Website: walmart
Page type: cross-sells
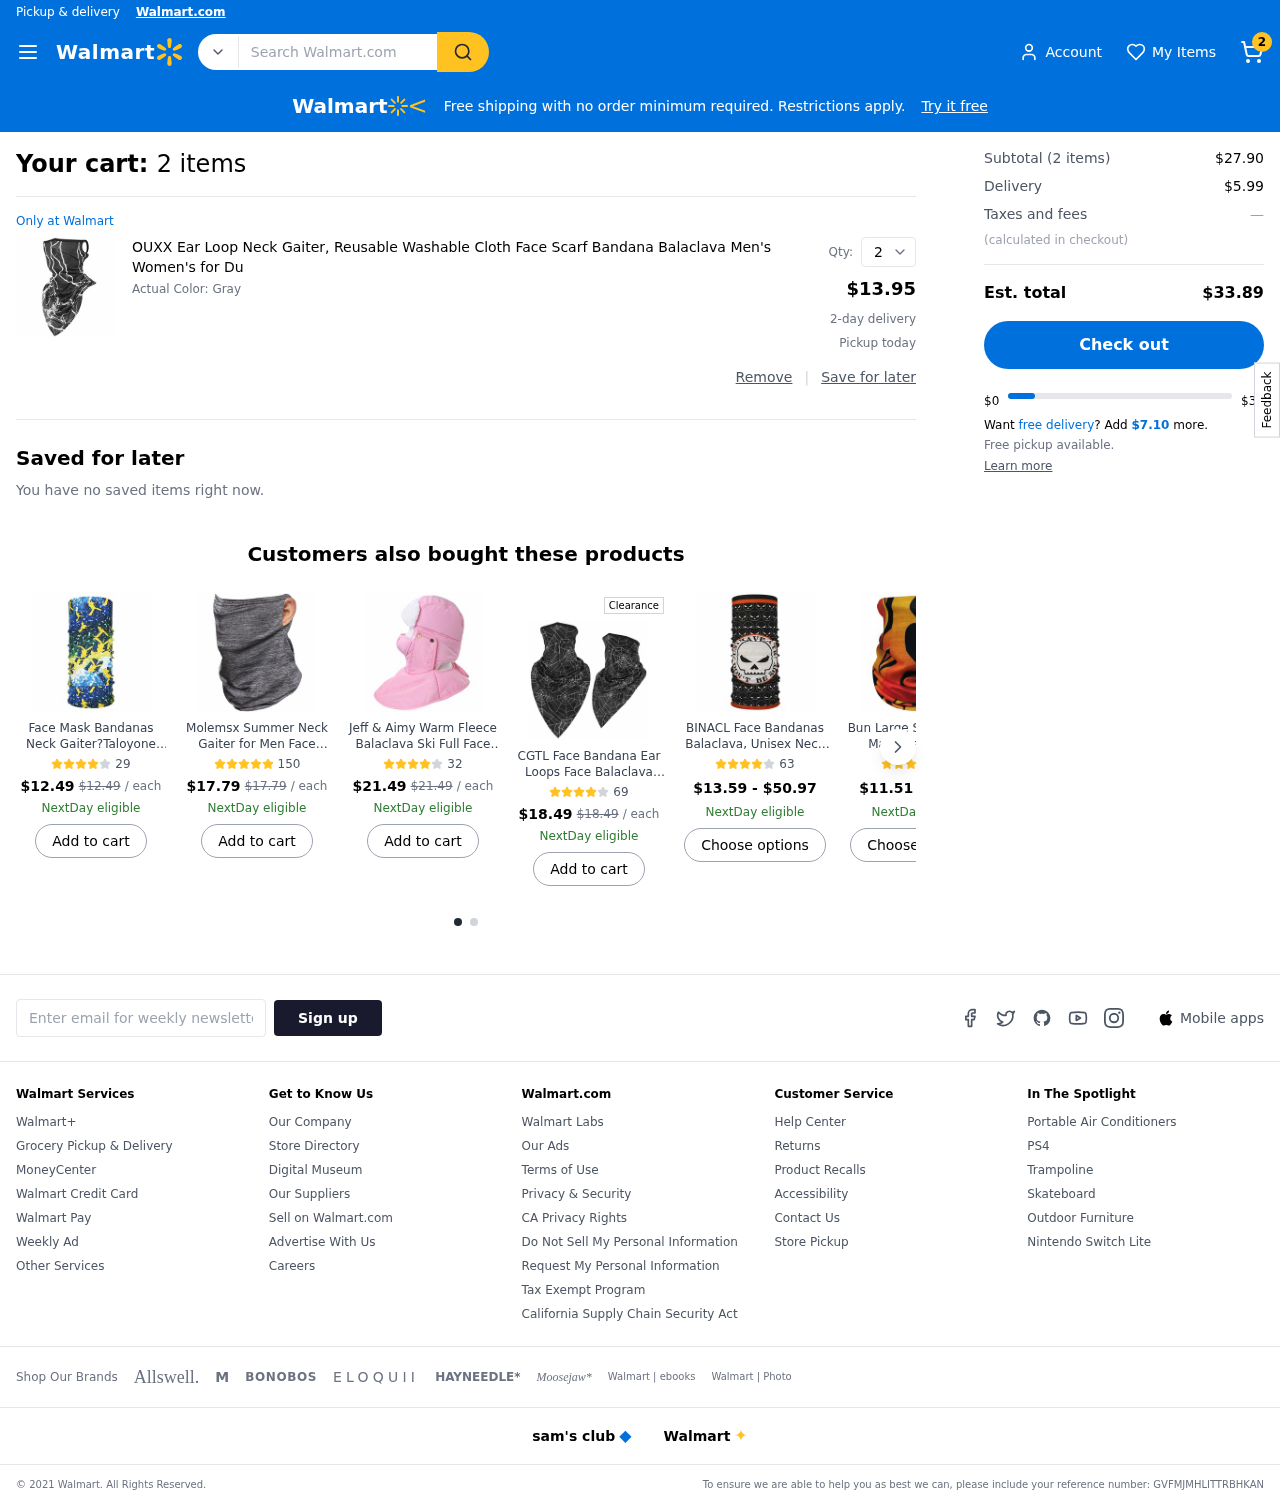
Product elements: key: PRODUCT1_NAME
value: OUXX Ear Loop Neck Gaiter, Reusable Washable Cloth Face Scarf Bandana Balaclava Men's Women's for Du
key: PRODUCT1_PRICE
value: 13.95
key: PRODUCT1_QUANTITY
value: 2
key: PRODUCT6_PRICE
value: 16.99
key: PRODUCT7_PRICE
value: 12.79
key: PRODUCT2_NAME
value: Face Mask Bandanas Neck Gaiter?Taloyone Face Balaclava Non Slip Light Cool Breathable for Sun Wind D
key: PRODUCT2_NUM_RATINGS
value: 29
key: PRODUCT2_PRICE
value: $12.49
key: PRODUCT2_ORIGINAL_PRICE
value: $12.49
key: PRODUCT3_NAME
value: Molemsx Summer Neck Gaiter for Men Face Bandana Ear Loops Reusable For Headwear Cap Silk Cooling Bal
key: PRODUCT3_NUM_RATINGS
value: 150
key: PRODUCT3_PRICE
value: $17.79
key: PRODUCT3_ORIGINAL_PRICE
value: $17.79
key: PRODUCT4_NAME
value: Jeff & Aimy Warm Fleece Balaclava Ski Full Face Mask Neck Warmer Winter Sports Cap
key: PRODUCT4_NUM_RATINGS
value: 32
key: PRODUCT4_PRICE
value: $21.49
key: PRODUCT4_ORIGINAL_PRICE
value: $21.49
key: PRODUCT5_NAME
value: CGTL Face Bandana Ear Loops Face Balaclava Men Women Neck Gaiters for Dust Wind Motorcycle Riding
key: PRODUCT5_NUM_RATINGS
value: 69
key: PRODUCT5_PRICE
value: $18.49
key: PRODUCT5_ORIGINAL_PRICE
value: $18.49
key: PRODUCT6_NAME
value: BINACL Face Bandanas Balaclava, Unisex Neck Gaiter Scarf Novelty Stretchable Wind Sun UV Protection
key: PRODUCT6_NUM_RATINGS
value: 63
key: PRODUCT7_NAME
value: Bun Large Summer Face Mask Neck Gaiter Bandana Protective Face Cover for Outdoors Colour 07
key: PRODUCT7_NUM_RATINGS
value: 41
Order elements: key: ORDER_NUM_ITEMS
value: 2
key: ORDER_NUM_ITEMS
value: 2 items
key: ORDER_SUBTOTAL
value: $27.90
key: ORDER_SHIPPING_COST
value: $5.99
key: ORDER_TOTAL
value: $33.89
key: ORDER_FREE_DELIVERY_REMAINING
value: $7.10
Search elements: key: HEADER_SEARCH
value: Search Walmart.com